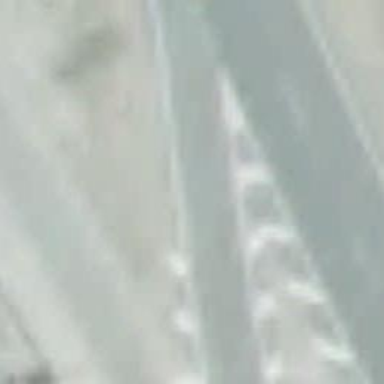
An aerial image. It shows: Trunk link highway.